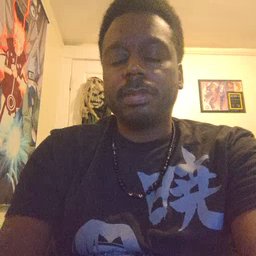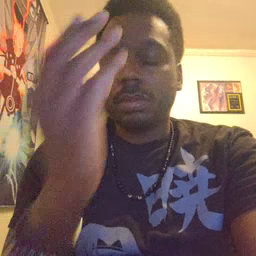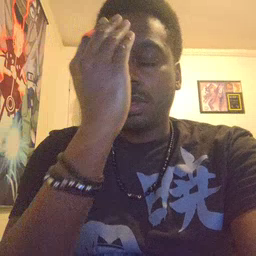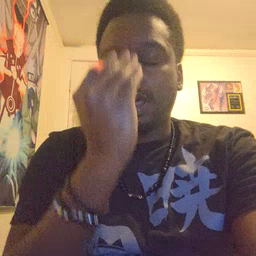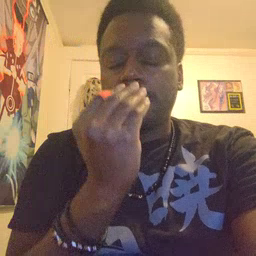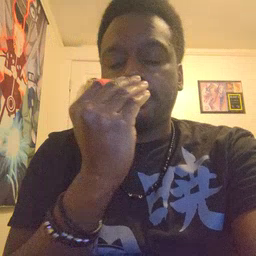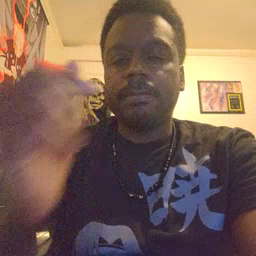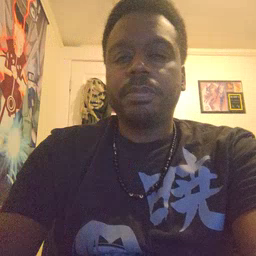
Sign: sleep